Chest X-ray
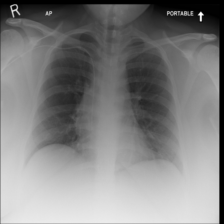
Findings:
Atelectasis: negative
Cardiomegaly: negative
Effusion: negative
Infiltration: negative
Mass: negative
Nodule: negative
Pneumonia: negative
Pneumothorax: negative
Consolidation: negative
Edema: negative
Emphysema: negative
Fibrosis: negative
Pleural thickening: negative
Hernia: negative